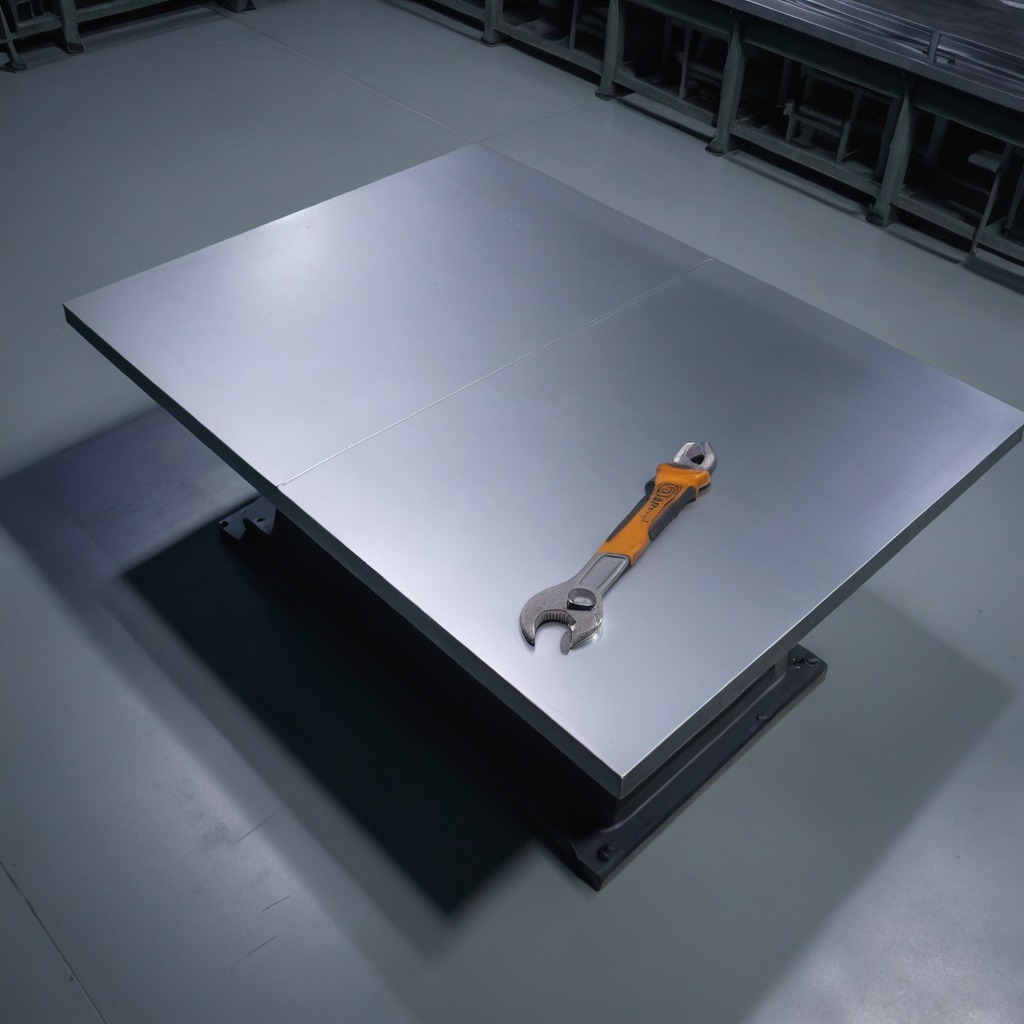
An wrench is lying on the tabletop in the evening.